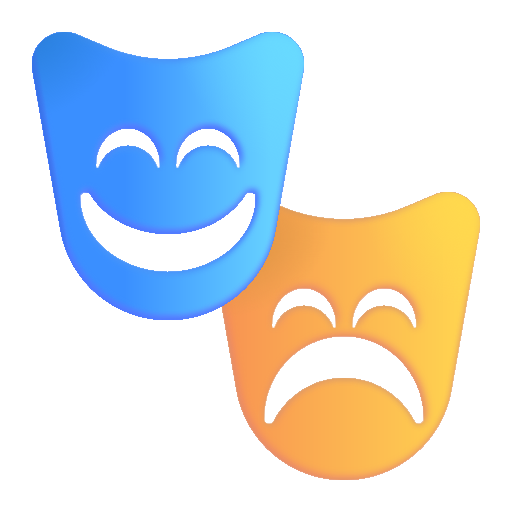
performing arts color